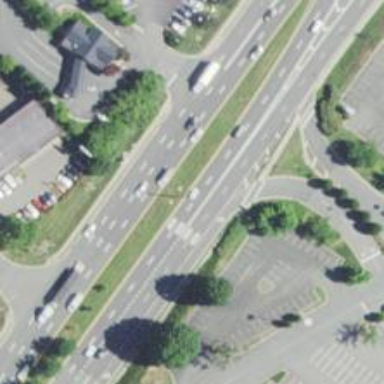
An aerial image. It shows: Asphalt trunk link road.